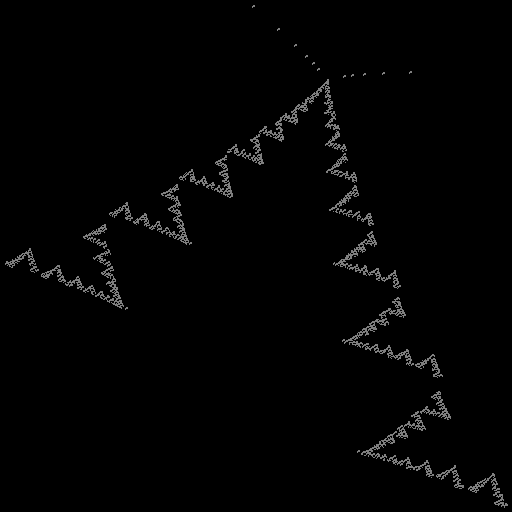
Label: zigzag